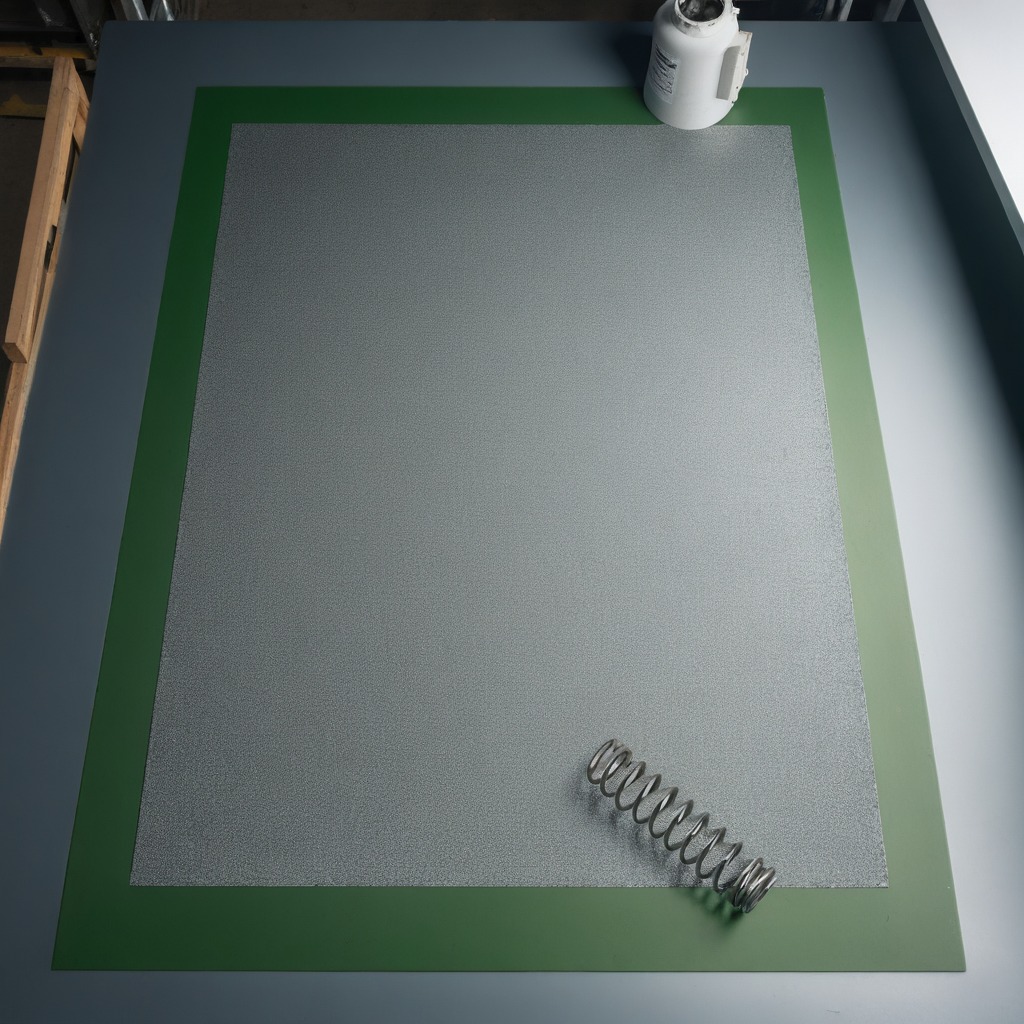
A coiled metal spring lying on a clean granite tabletop covered with a green rubber mat inside a workshop under bright overhead lighting crisp shadows high clarity worn but beneath the mat